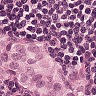
Metastatic tissue present: yes